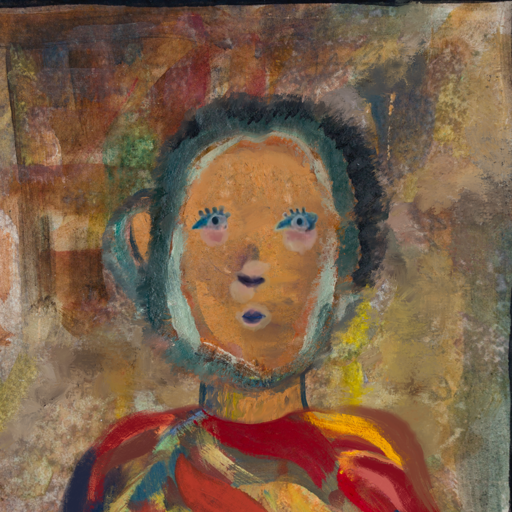
Background: Mosgoul, Head And Neck Front: In_The_Sun, Face Front: Hill_Girl, Bust: Mother_And_Son_Son, Hair Front: Boggyland, Head Accessory: Blank, Second Necklace: Blank, Necklace: Blank, Baby: Blank